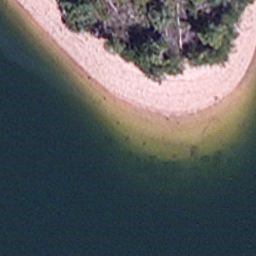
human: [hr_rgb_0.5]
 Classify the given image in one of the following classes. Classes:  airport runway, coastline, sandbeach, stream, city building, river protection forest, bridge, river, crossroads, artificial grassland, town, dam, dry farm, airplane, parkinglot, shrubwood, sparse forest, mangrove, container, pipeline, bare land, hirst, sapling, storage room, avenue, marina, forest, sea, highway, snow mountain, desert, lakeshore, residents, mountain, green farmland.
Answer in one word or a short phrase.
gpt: lakeshore